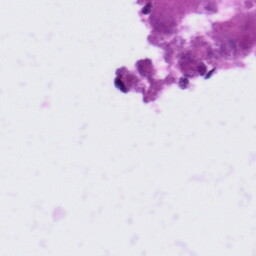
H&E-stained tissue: Tonsil